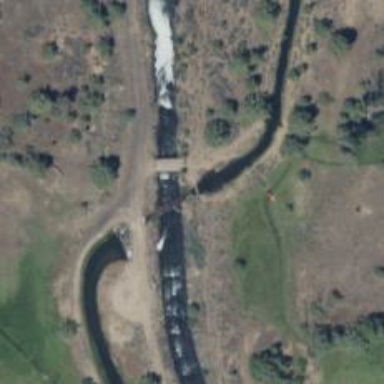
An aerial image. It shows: Aqueduct bridge over canal.